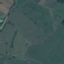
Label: Pasture